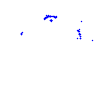
Particle: kaon